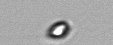
Label: nanoplankton_mix